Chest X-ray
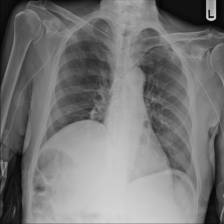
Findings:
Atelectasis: negative
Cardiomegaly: negative
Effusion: negative
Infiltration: positive
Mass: negative
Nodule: negative
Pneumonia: negative
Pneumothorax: negative
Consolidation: negative
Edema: negative
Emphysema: negative
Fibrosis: negative
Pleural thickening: negative
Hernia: negative